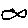
Label: fish